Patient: sex M, age 30
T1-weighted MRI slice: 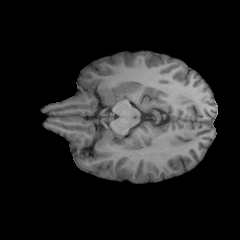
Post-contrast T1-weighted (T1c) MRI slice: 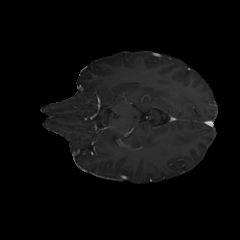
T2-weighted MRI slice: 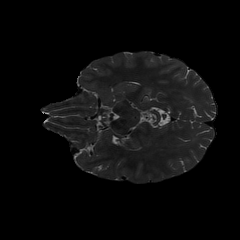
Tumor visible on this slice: no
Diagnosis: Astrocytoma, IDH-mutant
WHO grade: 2